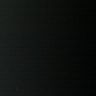
Metastatic tissue present: no